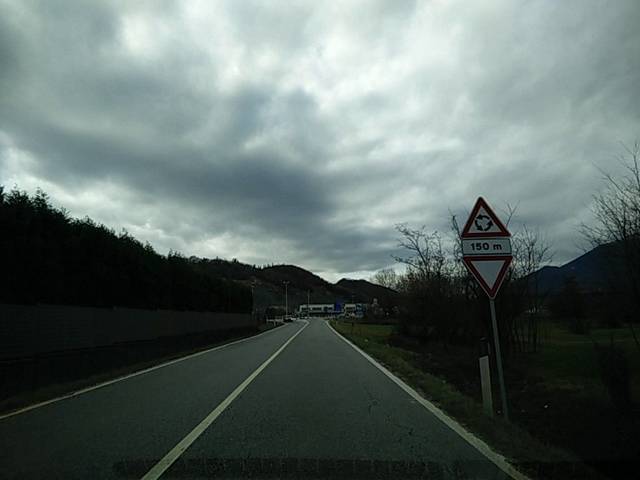
Region: Italy
Coordinates: 45.854, 11.893